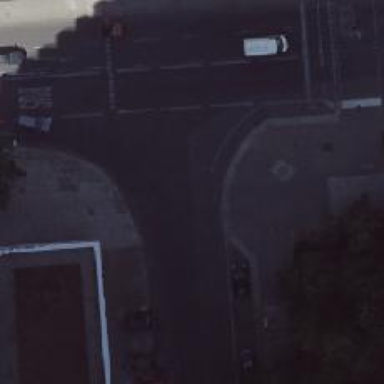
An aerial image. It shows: Asphalt footpath with unmarked crossing.